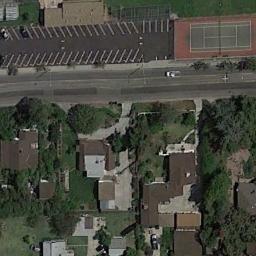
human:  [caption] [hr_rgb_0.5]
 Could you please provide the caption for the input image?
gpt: There are two different colors of the tennis court .

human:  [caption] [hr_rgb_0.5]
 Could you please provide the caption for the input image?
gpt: There are many different shapes and sizes of buildings next to the tennis courts .

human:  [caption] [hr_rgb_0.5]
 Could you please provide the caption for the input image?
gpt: The tennis court is on the grass next to some buildings and trees .

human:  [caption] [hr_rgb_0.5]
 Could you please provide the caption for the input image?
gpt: Tennis courts and parking lots are one road away from residential areas .

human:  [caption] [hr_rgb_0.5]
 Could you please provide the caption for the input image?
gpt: There are some green trees and buildings beside the tennis court .